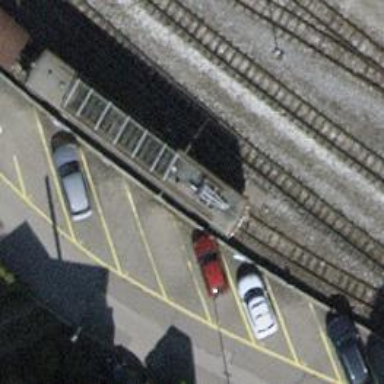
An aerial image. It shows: Narrow-gauge railway siding with 1 track. The track is electrified with contact line.